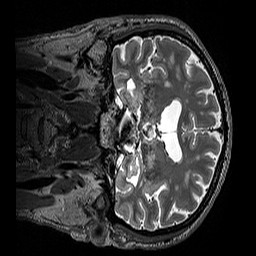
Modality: T2w
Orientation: coronal
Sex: male
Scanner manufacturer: siemens
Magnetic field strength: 3 T
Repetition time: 3.2 s
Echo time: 0.409 s